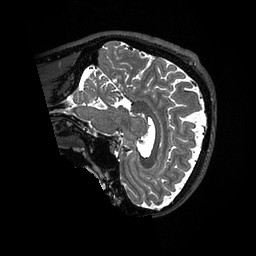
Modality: T2w
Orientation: sagittal
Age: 28
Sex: male
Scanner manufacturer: ge
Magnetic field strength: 3 T
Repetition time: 3.202 s
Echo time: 0.06696 s